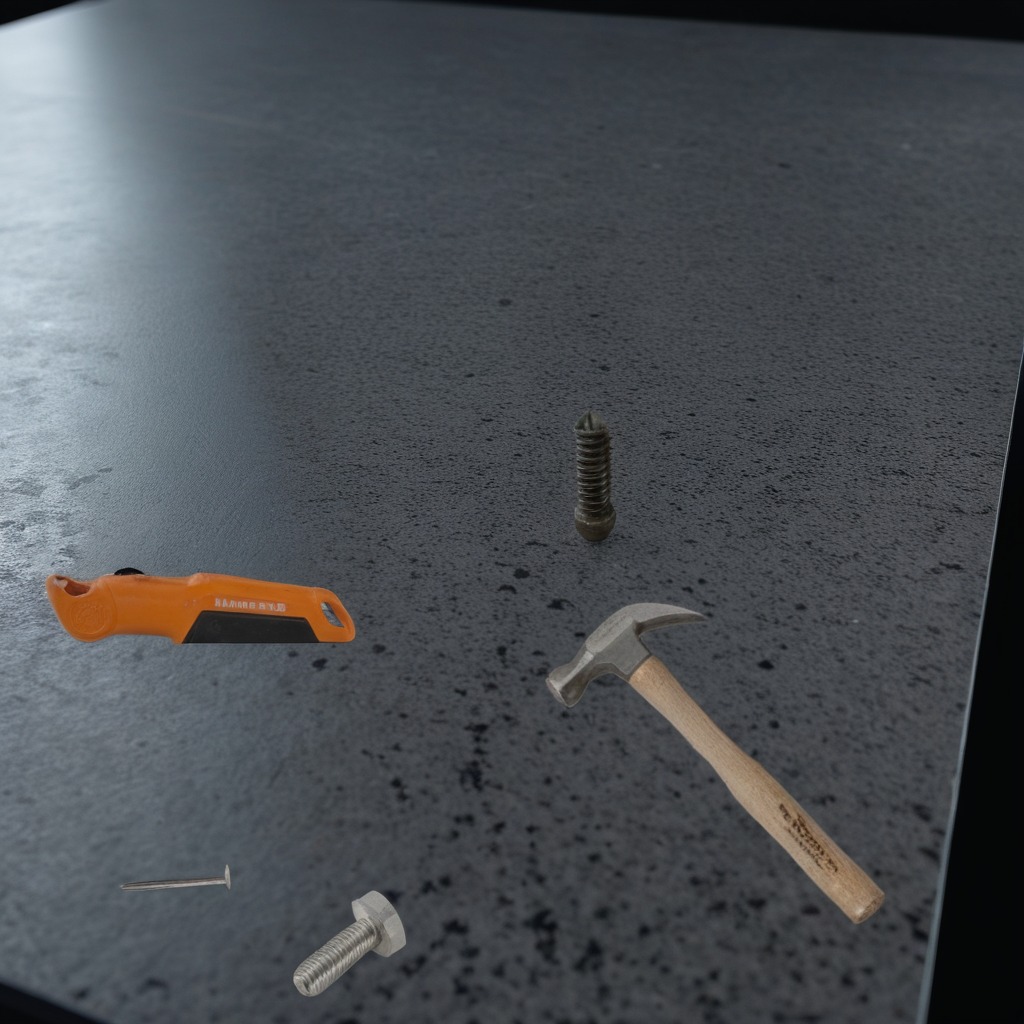
A utility knife, a metal machine screw, an iron nail, a hammer, and a coiled metal spring are lying on the clean granite table inside a workshop at night.